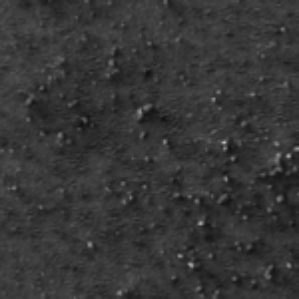
Label: frost